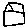
Label: house